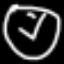
Label: clock